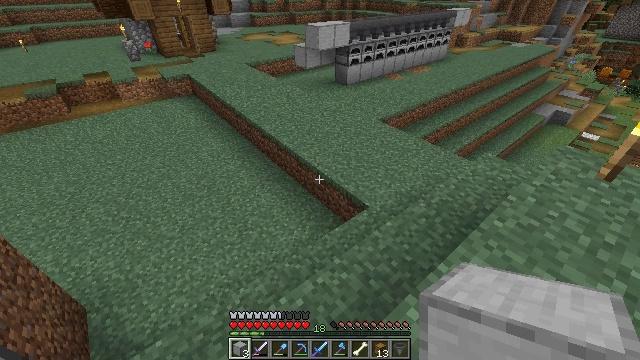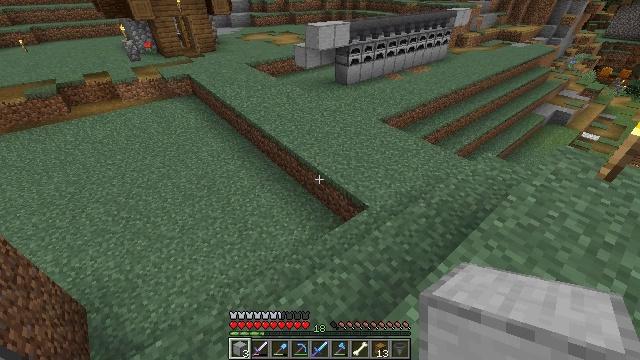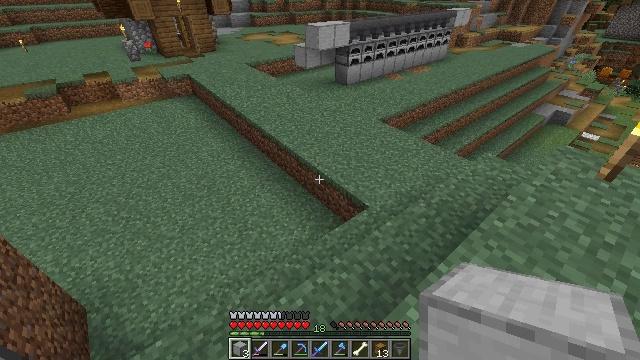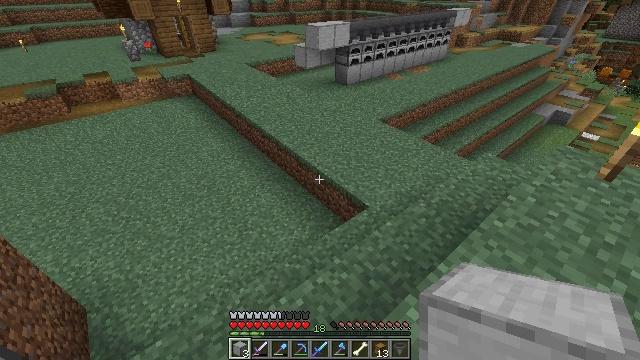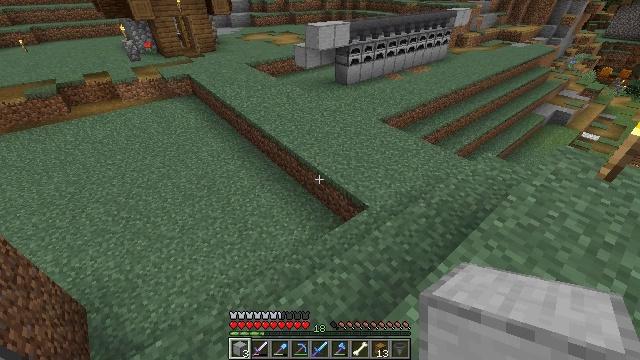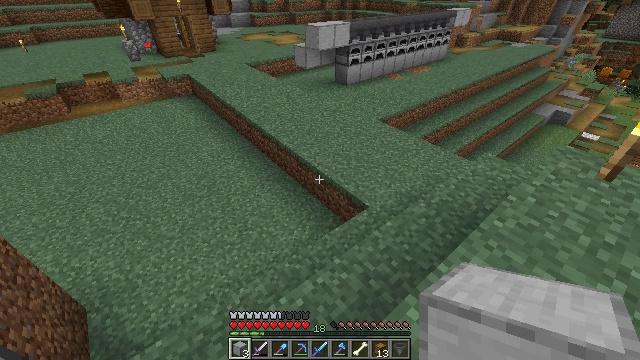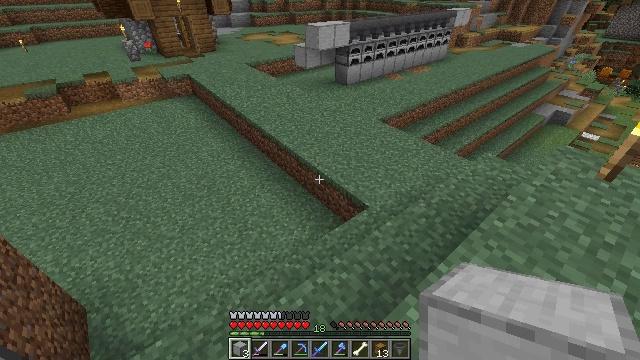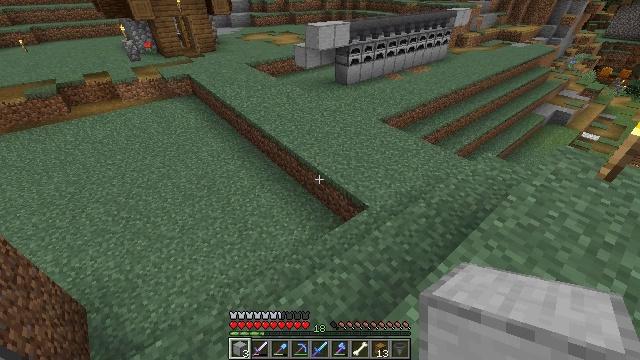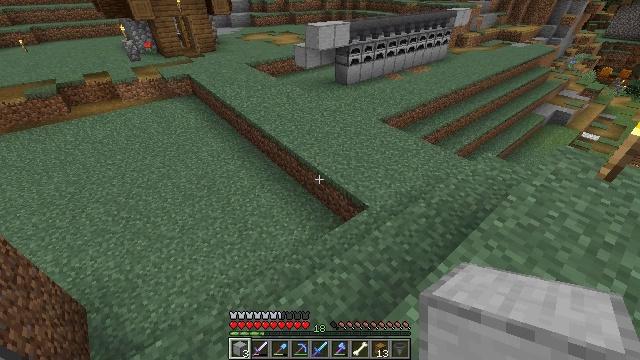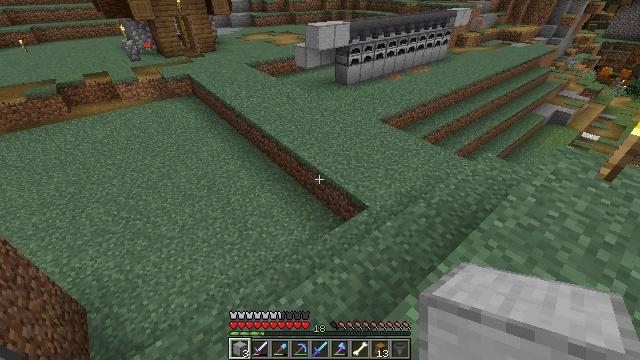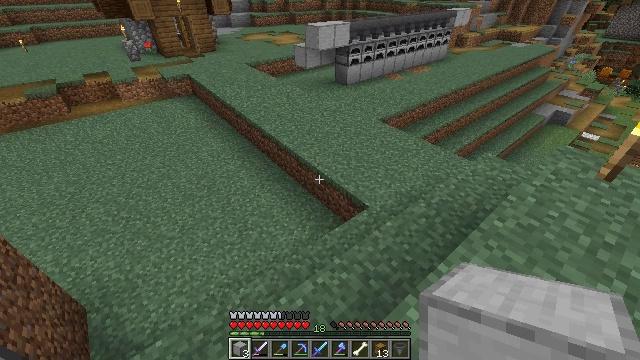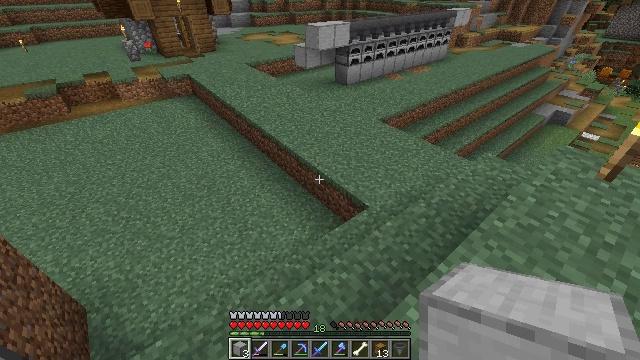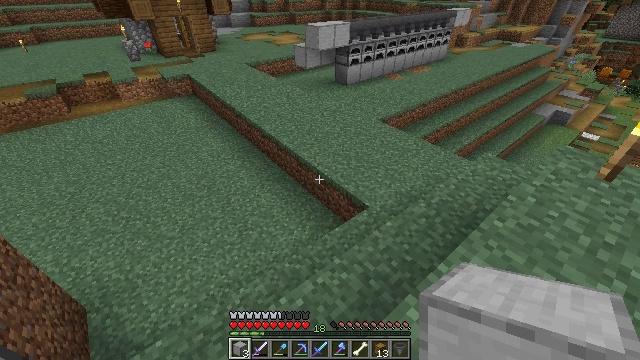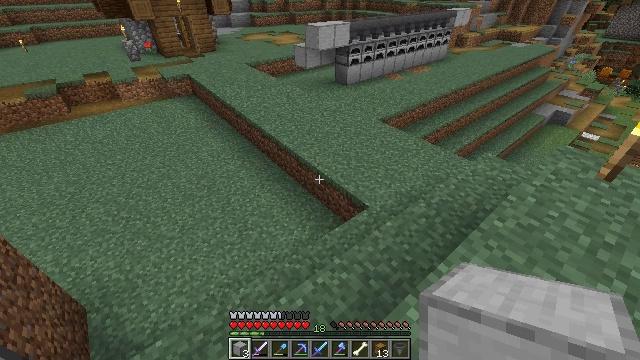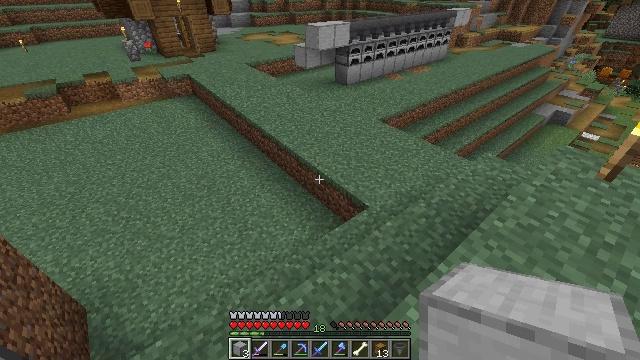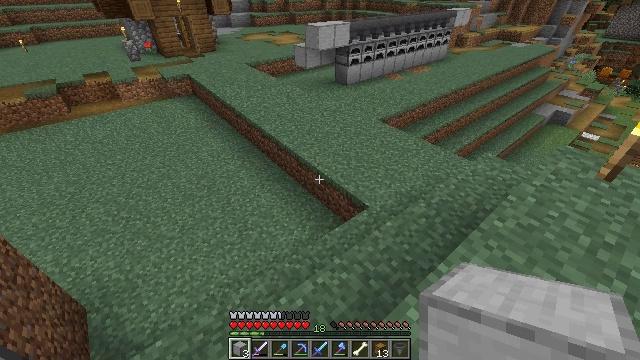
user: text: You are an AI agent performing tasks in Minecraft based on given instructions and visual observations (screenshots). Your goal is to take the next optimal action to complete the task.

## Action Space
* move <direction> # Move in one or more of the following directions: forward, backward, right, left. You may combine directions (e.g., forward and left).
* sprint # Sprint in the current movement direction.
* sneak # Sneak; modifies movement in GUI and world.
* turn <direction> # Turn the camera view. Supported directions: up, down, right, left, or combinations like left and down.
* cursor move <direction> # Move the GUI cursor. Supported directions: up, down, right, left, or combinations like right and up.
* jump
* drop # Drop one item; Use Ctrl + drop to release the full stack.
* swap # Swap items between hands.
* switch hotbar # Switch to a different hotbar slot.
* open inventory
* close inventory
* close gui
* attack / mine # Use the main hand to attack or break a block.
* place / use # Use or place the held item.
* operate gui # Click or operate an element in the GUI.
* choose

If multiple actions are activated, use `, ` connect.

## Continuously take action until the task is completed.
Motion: motion action
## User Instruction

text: Smelt stone into a smooth stone.
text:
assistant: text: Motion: no_op
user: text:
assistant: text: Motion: no_op
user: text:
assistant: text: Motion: no_op
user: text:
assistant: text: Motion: no_op
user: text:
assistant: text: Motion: no_op
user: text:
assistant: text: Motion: no_op
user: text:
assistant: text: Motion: no_op
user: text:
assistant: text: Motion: no_op
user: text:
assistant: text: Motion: no_op
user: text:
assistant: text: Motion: no_op
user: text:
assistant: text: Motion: no_op
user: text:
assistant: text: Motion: no_op
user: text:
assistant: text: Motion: no_op
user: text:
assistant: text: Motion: no_op
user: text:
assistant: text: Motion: no_op
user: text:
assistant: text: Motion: no_op
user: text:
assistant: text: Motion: no_op
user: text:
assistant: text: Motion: no_op
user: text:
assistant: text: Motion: no_op
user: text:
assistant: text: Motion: no_op
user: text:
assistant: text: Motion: no_op
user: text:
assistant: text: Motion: no_op
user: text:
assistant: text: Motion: no_op
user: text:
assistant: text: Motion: no_op
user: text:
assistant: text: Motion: no_op
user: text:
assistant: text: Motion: no_op
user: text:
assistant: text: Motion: no_op
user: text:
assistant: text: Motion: no_op
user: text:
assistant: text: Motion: no_op
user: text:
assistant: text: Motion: no_op